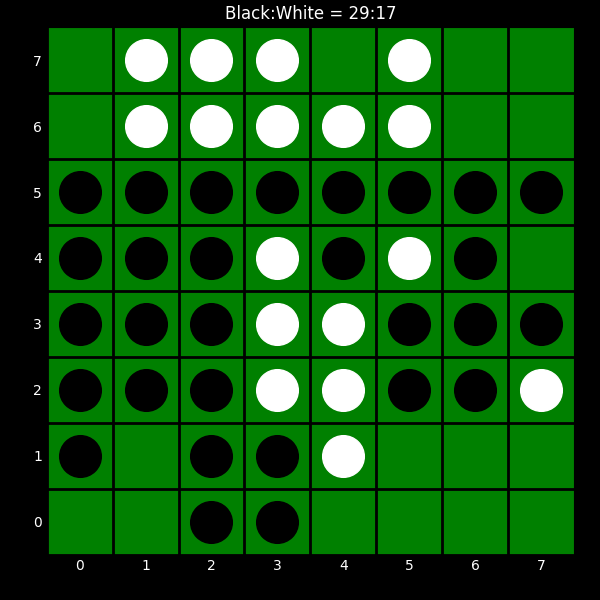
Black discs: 29
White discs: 17